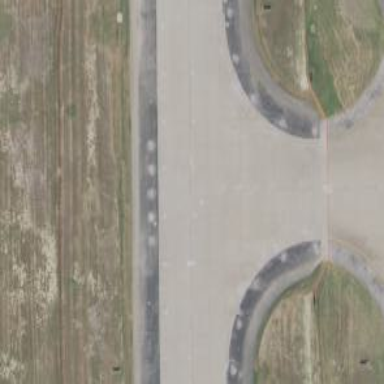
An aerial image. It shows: Image of taxiway at airport.